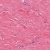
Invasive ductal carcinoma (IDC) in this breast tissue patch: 0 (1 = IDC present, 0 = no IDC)